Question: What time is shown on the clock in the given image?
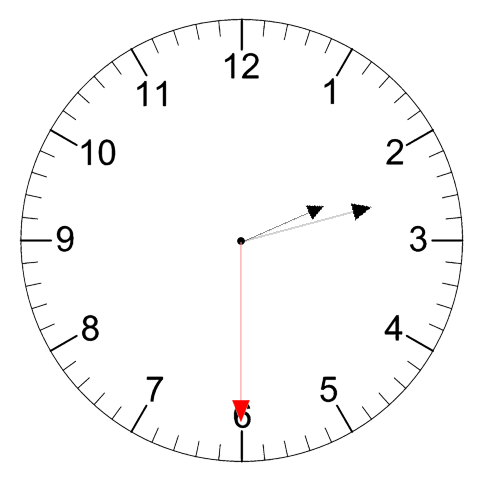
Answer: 02:12:30